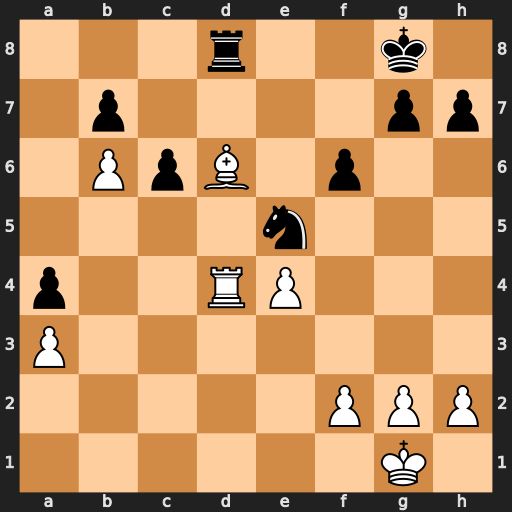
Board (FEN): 3r2k1/1p4pp/1PpB1p2/4n3/p2RP3/P7/5PPP/6K1
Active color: w
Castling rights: -
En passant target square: -
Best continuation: Bxe5 Rxd4 Bxd4